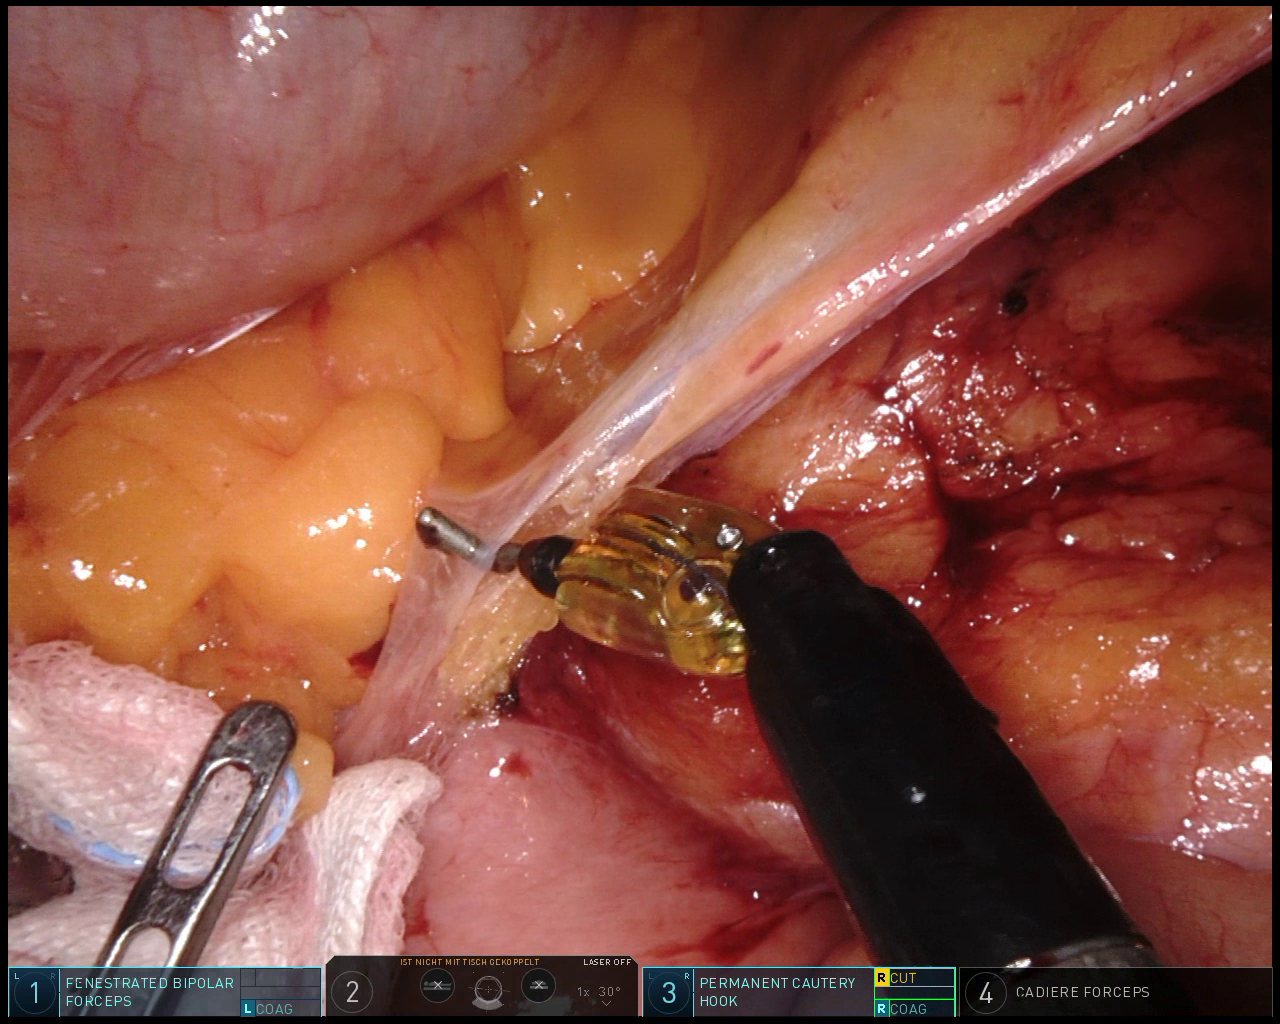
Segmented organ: small_intestine
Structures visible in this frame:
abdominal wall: no
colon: yes
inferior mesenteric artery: no
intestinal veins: yes
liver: no
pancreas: no
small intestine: yes
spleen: no
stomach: no
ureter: no
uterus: no
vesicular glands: no